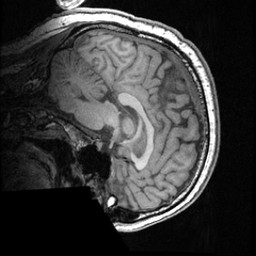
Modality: T1w
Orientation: sagittal
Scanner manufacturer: ge
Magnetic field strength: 3 T
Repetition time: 0.008572 s
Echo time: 0.003384 s